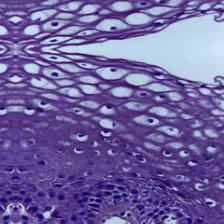
Diagnosis: Normal